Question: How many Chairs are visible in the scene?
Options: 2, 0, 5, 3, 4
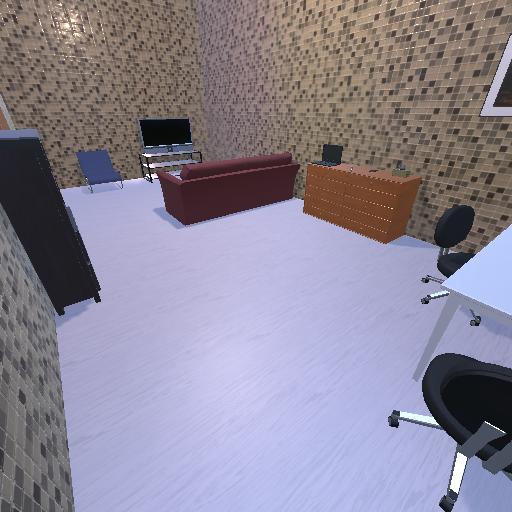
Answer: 2